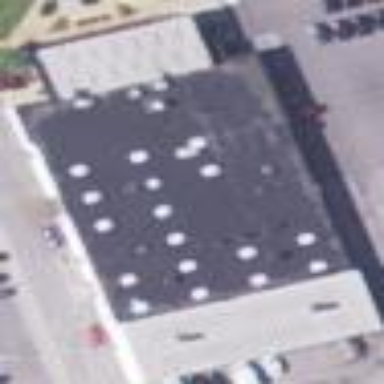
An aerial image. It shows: Building housing car shop.